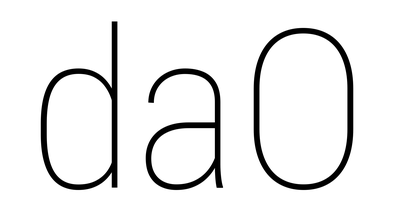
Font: Roboto_Condensed_Thin